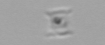
Label: Bacillariophyceae_morphotype1